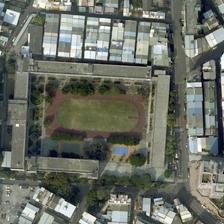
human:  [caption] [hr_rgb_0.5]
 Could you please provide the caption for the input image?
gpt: a playground is surrounded by some green trees and many buildings .